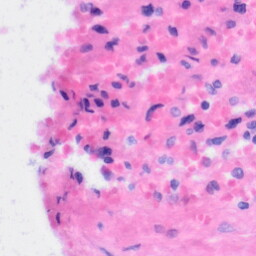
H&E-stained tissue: Liver